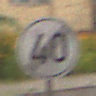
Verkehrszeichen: EndeGeschwindigkeit40
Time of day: MorningAfternoon
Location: Outdoor (Urban)
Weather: Overcast
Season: NotSpecified
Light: Natural